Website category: university
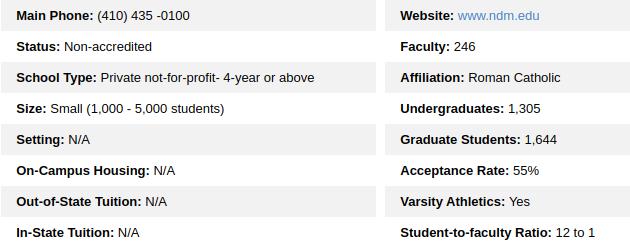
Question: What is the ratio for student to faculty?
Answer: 12 to 1

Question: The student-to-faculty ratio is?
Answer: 12 to 1